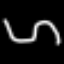
Label: squiggle